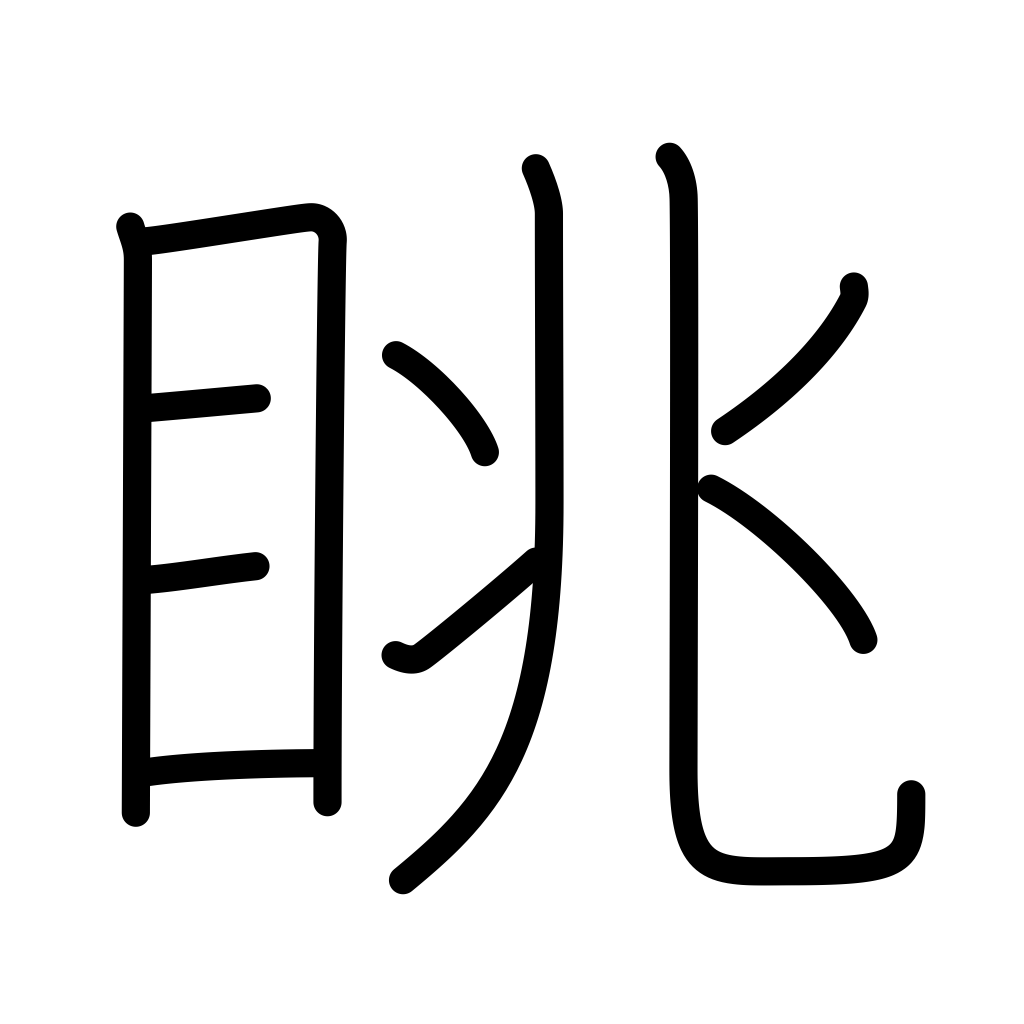
Meaning: stare, watch, look at, see, scrutinize